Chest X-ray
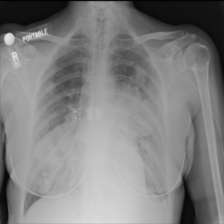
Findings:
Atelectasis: positive
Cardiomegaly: negative
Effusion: positive
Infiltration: positive
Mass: positive
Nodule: negative
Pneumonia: negative
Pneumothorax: negative
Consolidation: negative
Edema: negative
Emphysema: negative
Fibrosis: negative
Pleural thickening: negative
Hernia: negative